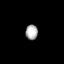
Tissue: lung
Cell type: Endothelial cells
Senescence score: 0.6018
Nuclear area (px): 182
Mean DAPI intensity: 171.088